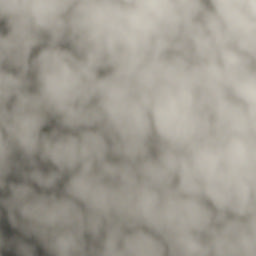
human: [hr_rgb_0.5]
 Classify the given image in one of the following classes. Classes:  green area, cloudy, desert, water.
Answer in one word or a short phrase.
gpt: cloudy